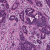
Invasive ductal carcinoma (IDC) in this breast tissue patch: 0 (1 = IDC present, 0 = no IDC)